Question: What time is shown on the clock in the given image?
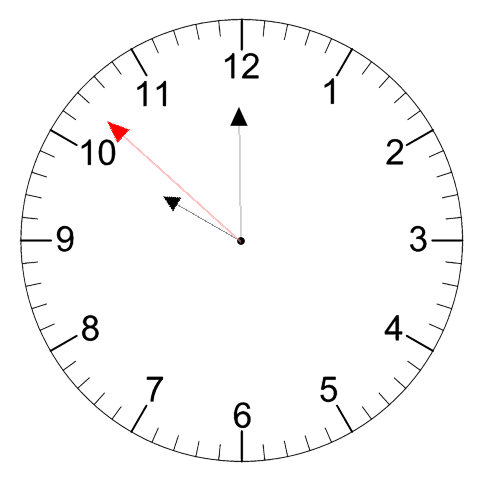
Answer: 09:59:52